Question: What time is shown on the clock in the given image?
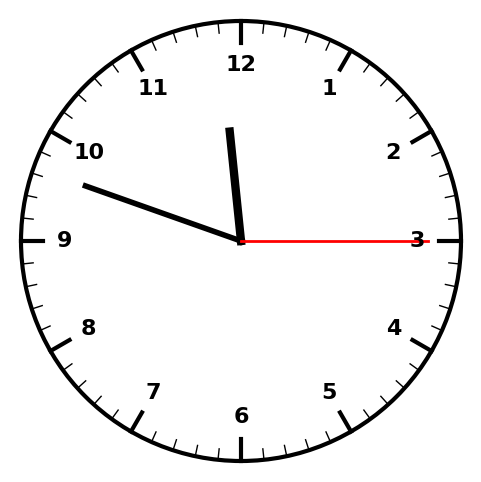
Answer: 11:48:15